Question: How can I plot amplitude of transfer function in three dimension (for instance to check poles and zeros on graph) ?
Suppose this is my transfer function:

My code:
'''
b = [6 -10 2];
a = [1 -3 2];
[x, y] = meshgrid(-3:0.1:3);
z = x+y*j;
res = (polyval(b, z))./(polyval(a,z));
surf(x,y, abs(res));
'''
Is it correct? I'd also like to know is it possible to mark unit circle on plot?
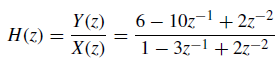
Answer: I think it's correct. However, you're computing H(z^-1), not H(z). Is that you want to do? For H(z), just reverse the entries in 'a' from left to right (with <URL>, and do the same to 'b':
'''
res = (polyval(fliplr(b), z))./(polyval(fliplr(a),z));
'''
To plot the unit circle you can use <URL> It has a ''Curvature'' property which can be set to generate a circle.
It's best if you use <URL>:
'''
imagesc(-3:0.1:3,-3:0.1:3, abs(res));
hold on
rectangle('curvature', [1 1], 'position', [-1 -1 2 2], 'edgecolor', 'w');
axis equal
'''